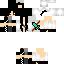
A female human skin with dark skin, wearing brown long hair dressed in a blue hoodie and black pants, featuring a closed mouth.